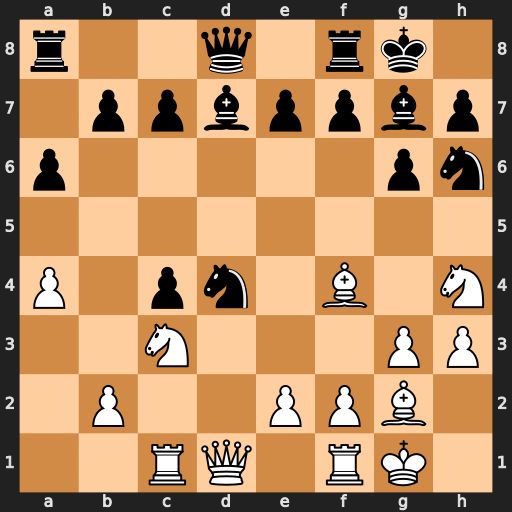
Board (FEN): r2q1rk1/1ppbppbp/p5pn/8/P1pn1B1N/2N3PP/1P2PPB1/2RQ1RK1
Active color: w
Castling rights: -
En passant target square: -
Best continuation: Bxh6 Bxh6 Qxd4 Bxc1 Rxc1